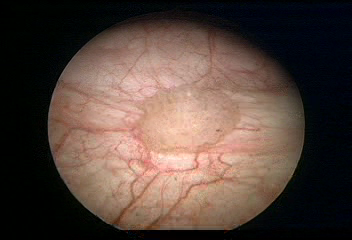
Modality: WLC
Class: Malignant
Subclass: LowGradePapillary
Lesion: L1
Stage: Ta
Morphology: Papillary
Bladder cancer association: Yes
Annotated structures: Tumor